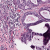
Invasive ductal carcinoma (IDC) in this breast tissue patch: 0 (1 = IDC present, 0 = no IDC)